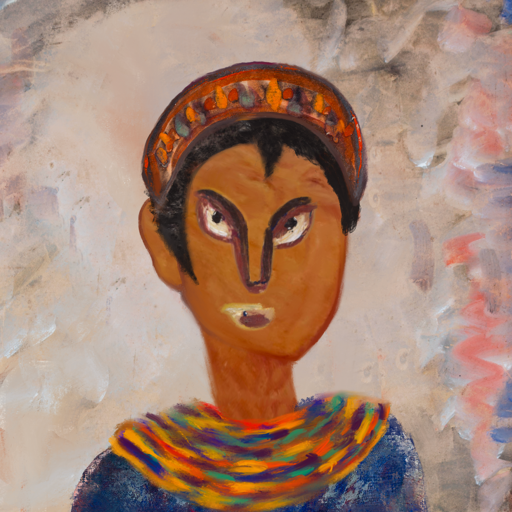
Background: Roy_Bahadur, Head And Neck Front: Pious_Lady, Face Front: After_Raid, Bust: Irani, Hair Front: Roy_Bahadur, Head Accessory: Hypocrite, Second Necklace: An_Impression_2, Necklace: Blank, Baby: Blank